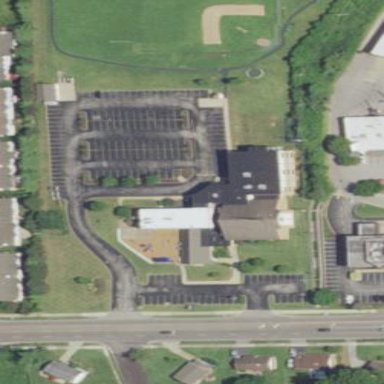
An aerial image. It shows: Building serving as place of worship.